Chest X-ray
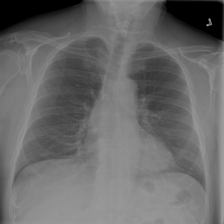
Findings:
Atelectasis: negative
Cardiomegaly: negative
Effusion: negative
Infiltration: negative
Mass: negative
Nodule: negative
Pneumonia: negative
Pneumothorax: negative
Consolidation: negative
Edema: negative
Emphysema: negative
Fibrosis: negative
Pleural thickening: negative
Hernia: negative